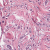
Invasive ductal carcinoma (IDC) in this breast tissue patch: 1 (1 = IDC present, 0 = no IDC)